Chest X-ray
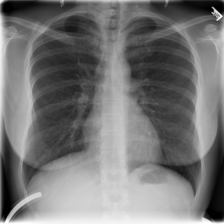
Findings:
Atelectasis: negative
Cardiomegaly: negative
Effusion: negative
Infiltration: negative
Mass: negative
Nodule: negative
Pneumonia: negative
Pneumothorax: negative
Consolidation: negative
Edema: negative
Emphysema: negative
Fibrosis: negative
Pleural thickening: negative
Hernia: negative